Aerial crown-view tile of a tropical tree (Barro Colorado Island, Panama), acquired 20241112:
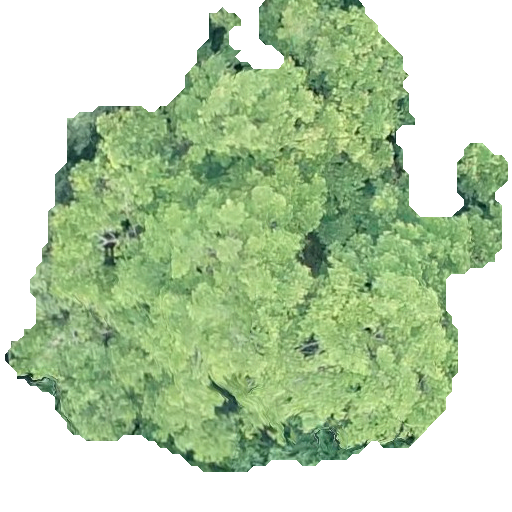
Species: Terminalia amazonia
GBIF accepted scientific name: Terminalia amazonica
Crown area: 242.383 m²